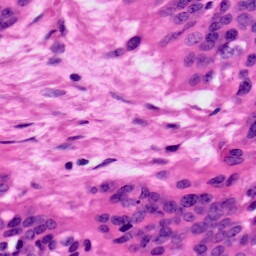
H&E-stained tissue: Ovarian